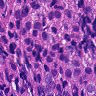
Metastatic tissue present: yes